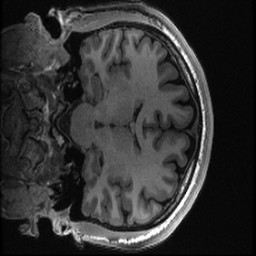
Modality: T1w
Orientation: coronal